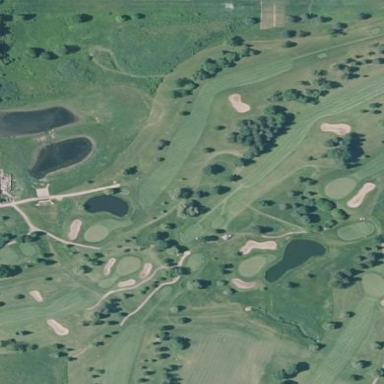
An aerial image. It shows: Rough grassy area used for golf.